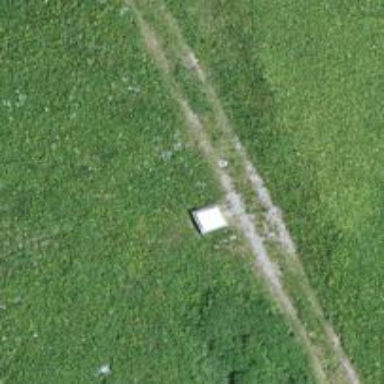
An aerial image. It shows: Grass track with Grade 4 tracktype.